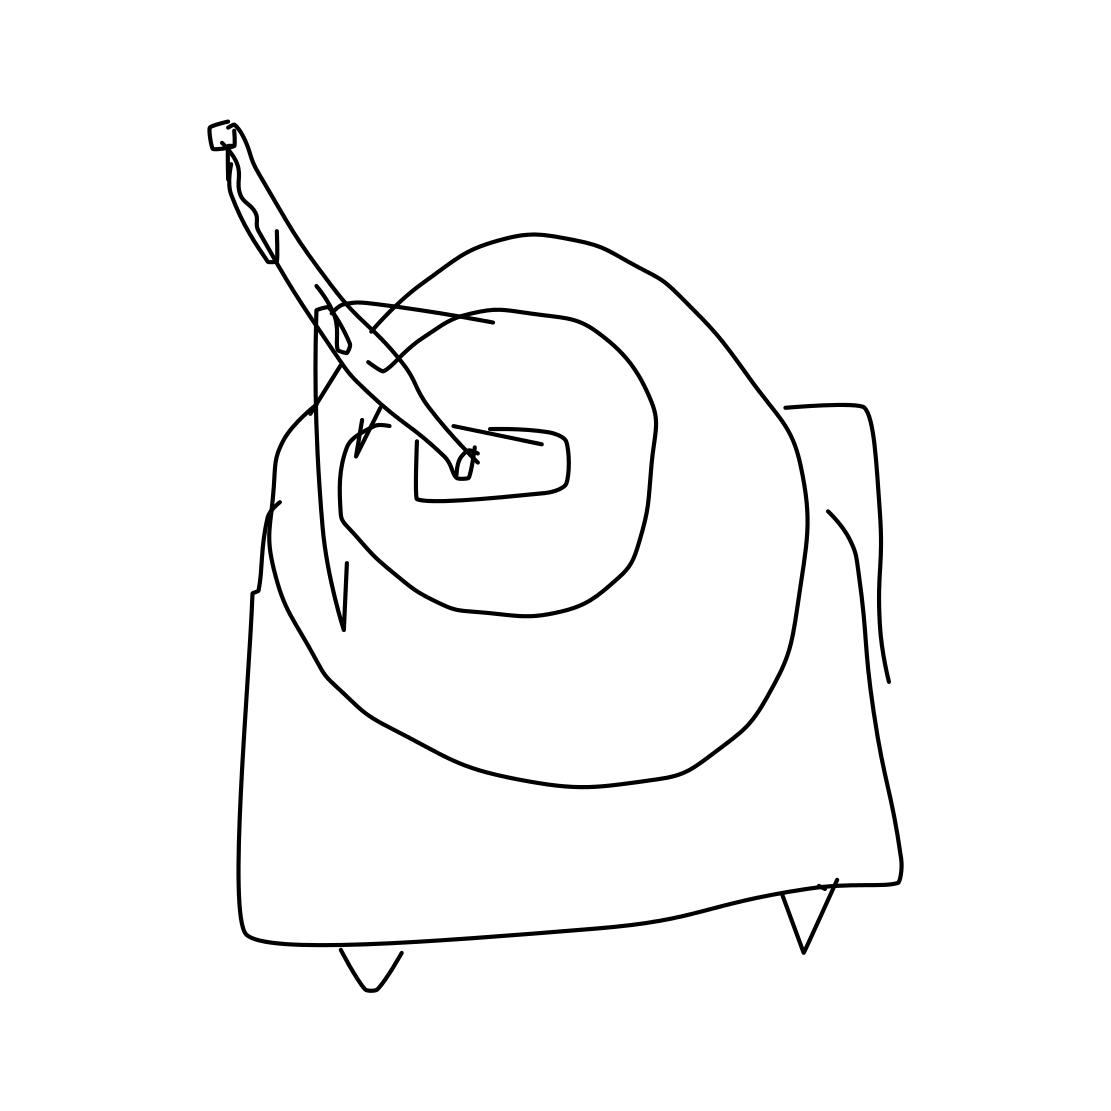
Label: microscope